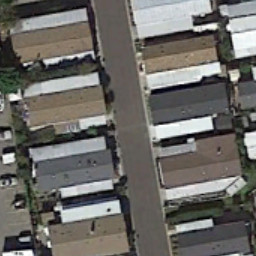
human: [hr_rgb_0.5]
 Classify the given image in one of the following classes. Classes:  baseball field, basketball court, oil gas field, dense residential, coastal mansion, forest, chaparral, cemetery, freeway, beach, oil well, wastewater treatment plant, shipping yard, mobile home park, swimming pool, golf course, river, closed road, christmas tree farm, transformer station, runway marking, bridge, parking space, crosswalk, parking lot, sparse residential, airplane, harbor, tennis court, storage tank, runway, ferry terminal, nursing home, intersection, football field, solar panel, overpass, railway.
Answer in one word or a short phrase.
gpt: mobile home park